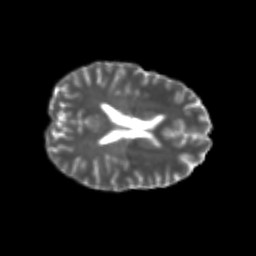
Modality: T2w
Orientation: axial
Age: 26
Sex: female
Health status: healthy
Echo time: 0.074 s